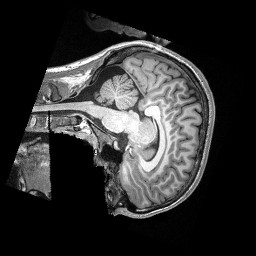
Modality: T1w
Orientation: sagittal
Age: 19
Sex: male
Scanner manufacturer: siemens
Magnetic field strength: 3 T
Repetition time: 2.3 s
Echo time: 0.00308 s